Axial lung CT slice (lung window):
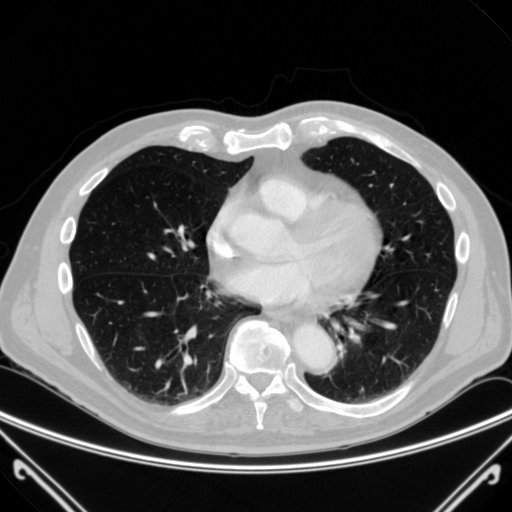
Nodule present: no